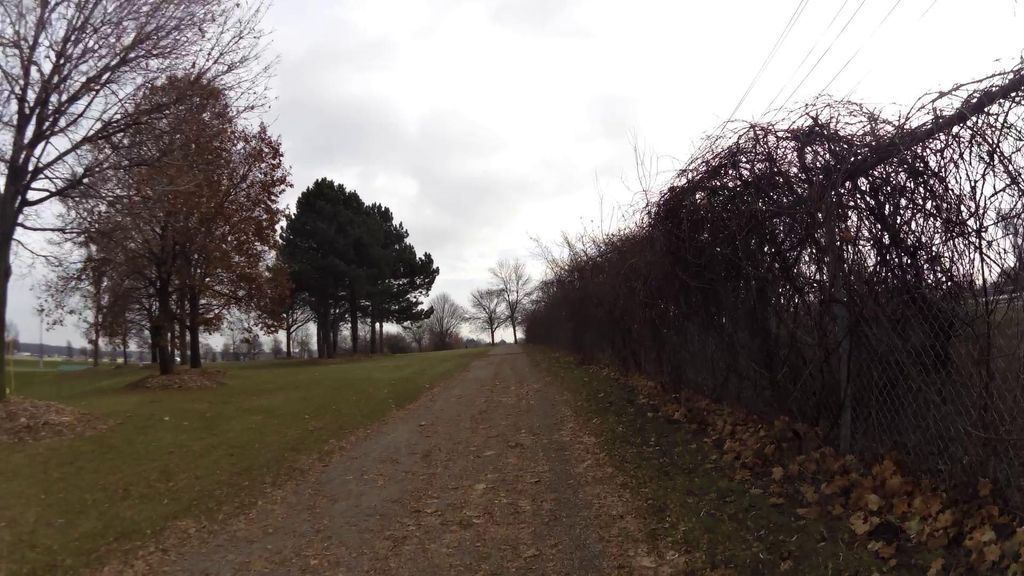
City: kitchener-waterloo